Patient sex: M
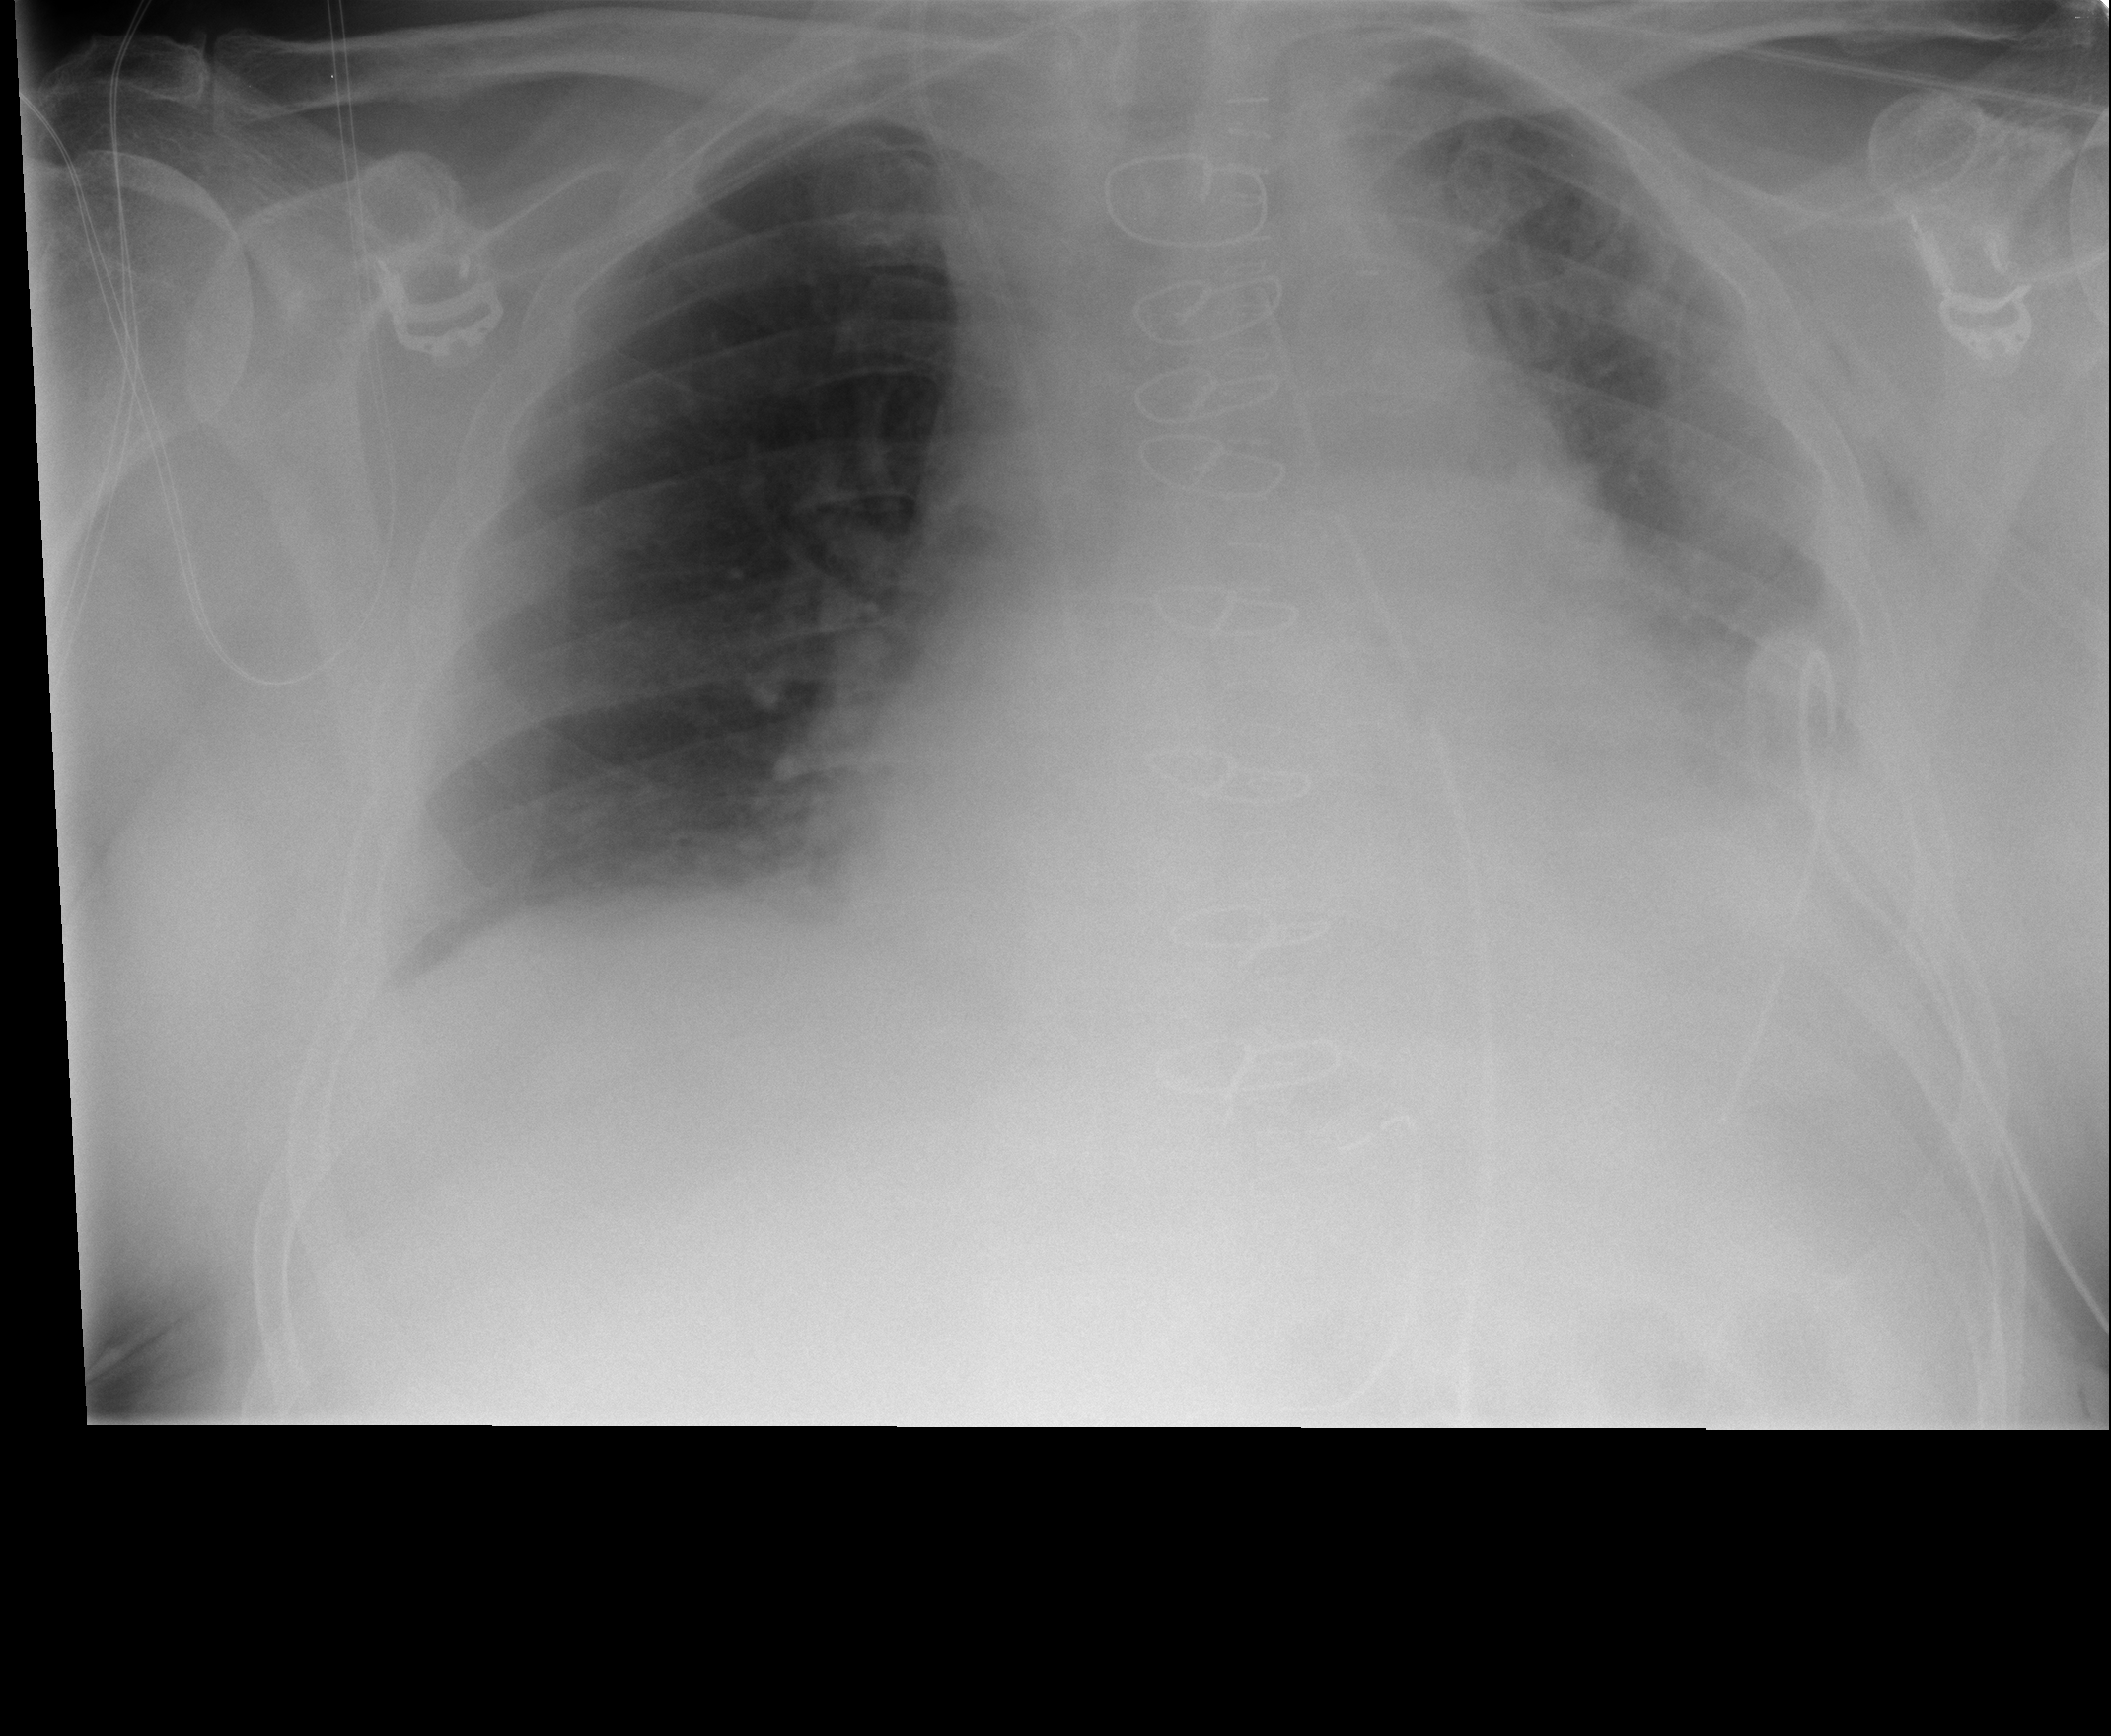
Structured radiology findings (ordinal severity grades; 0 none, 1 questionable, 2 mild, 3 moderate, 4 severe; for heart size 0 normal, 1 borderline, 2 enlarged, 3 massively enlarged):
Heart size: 2
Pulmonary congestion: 2
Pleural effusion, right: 0
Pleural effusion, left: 2
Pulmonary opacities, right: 0
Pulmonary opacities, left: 0
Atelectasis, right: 0
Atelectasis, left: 2